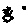
Label: square